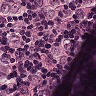
Metastatic tissue present: yes